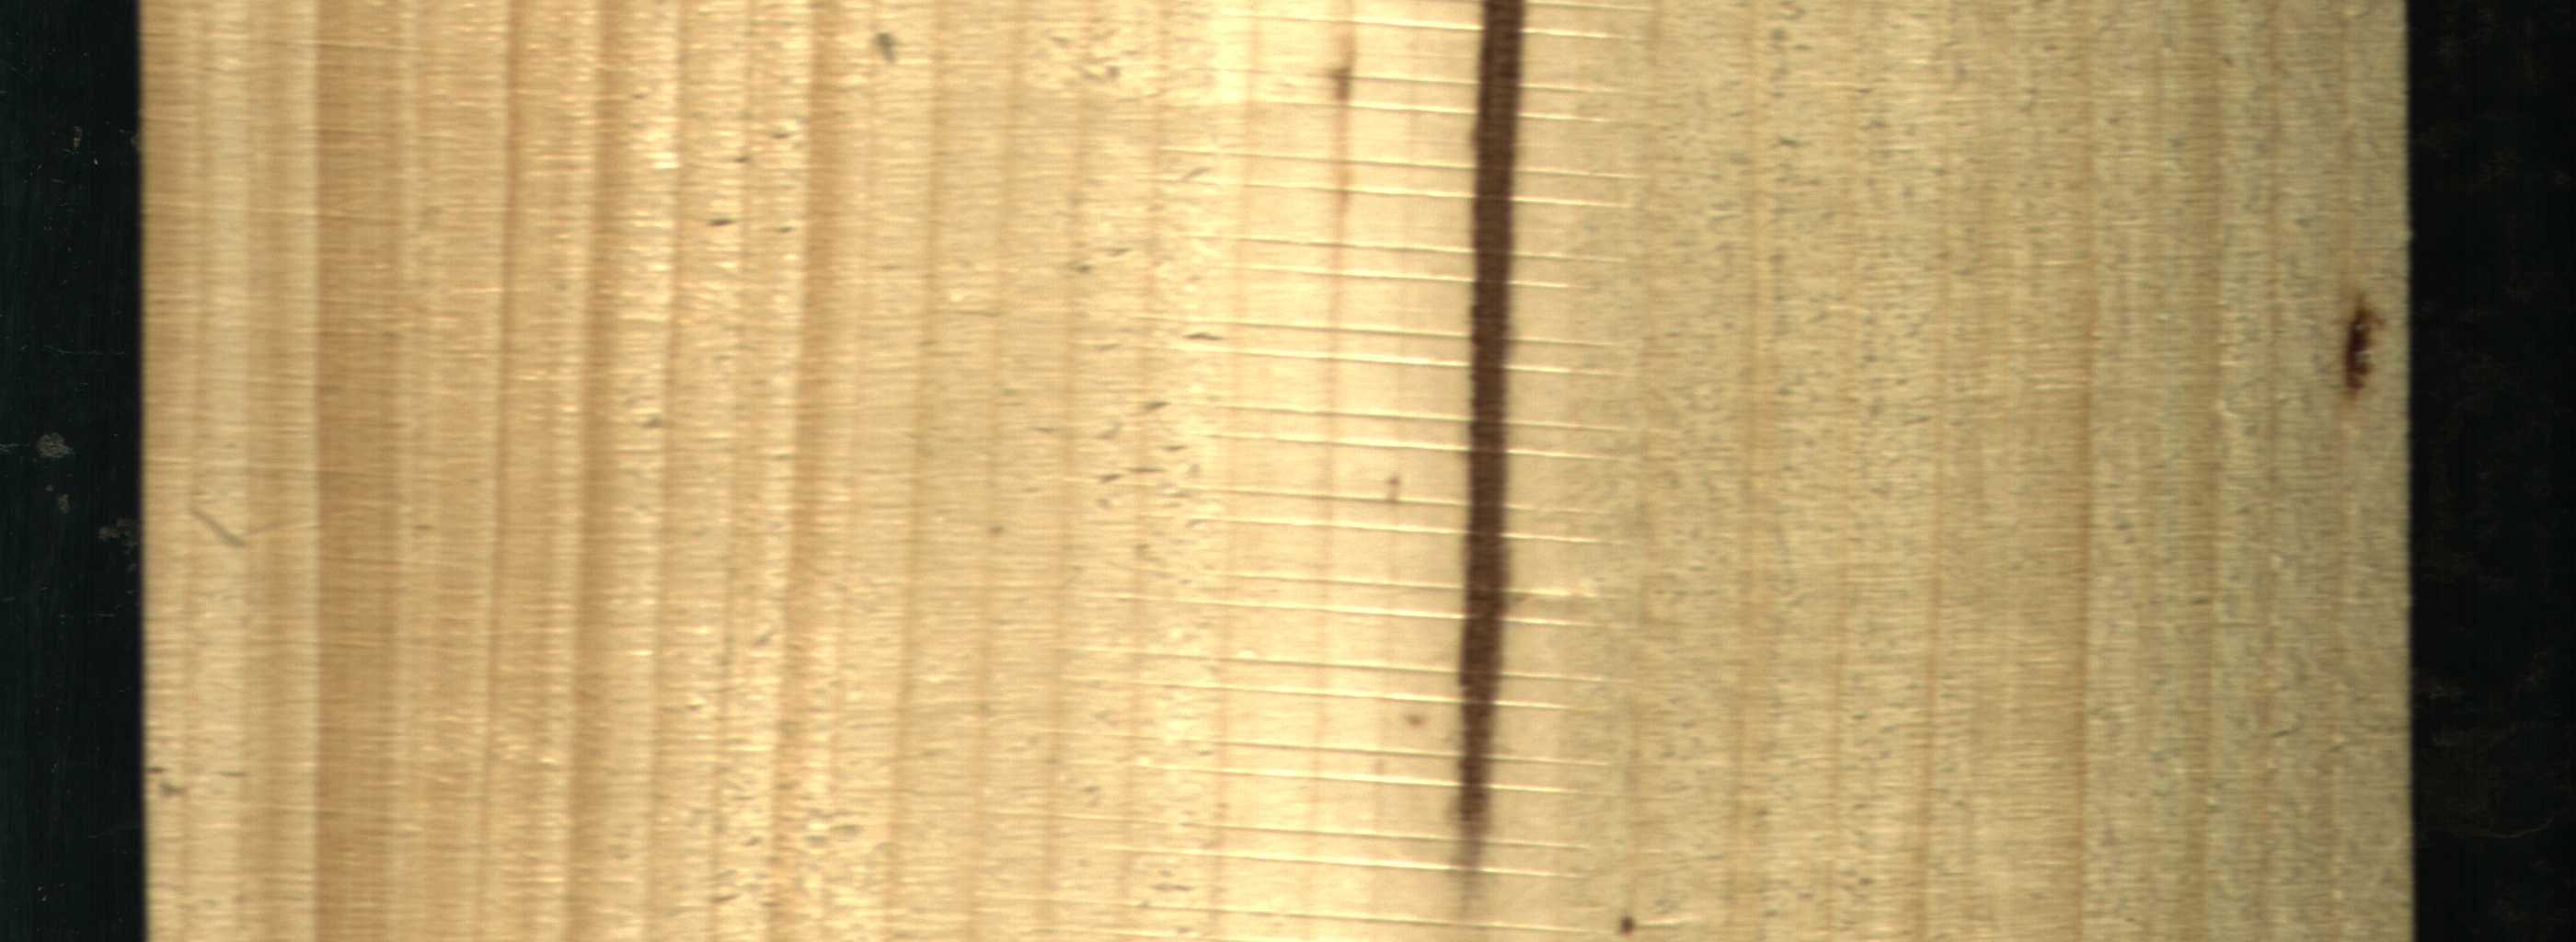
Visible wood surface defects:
Marrow
resin